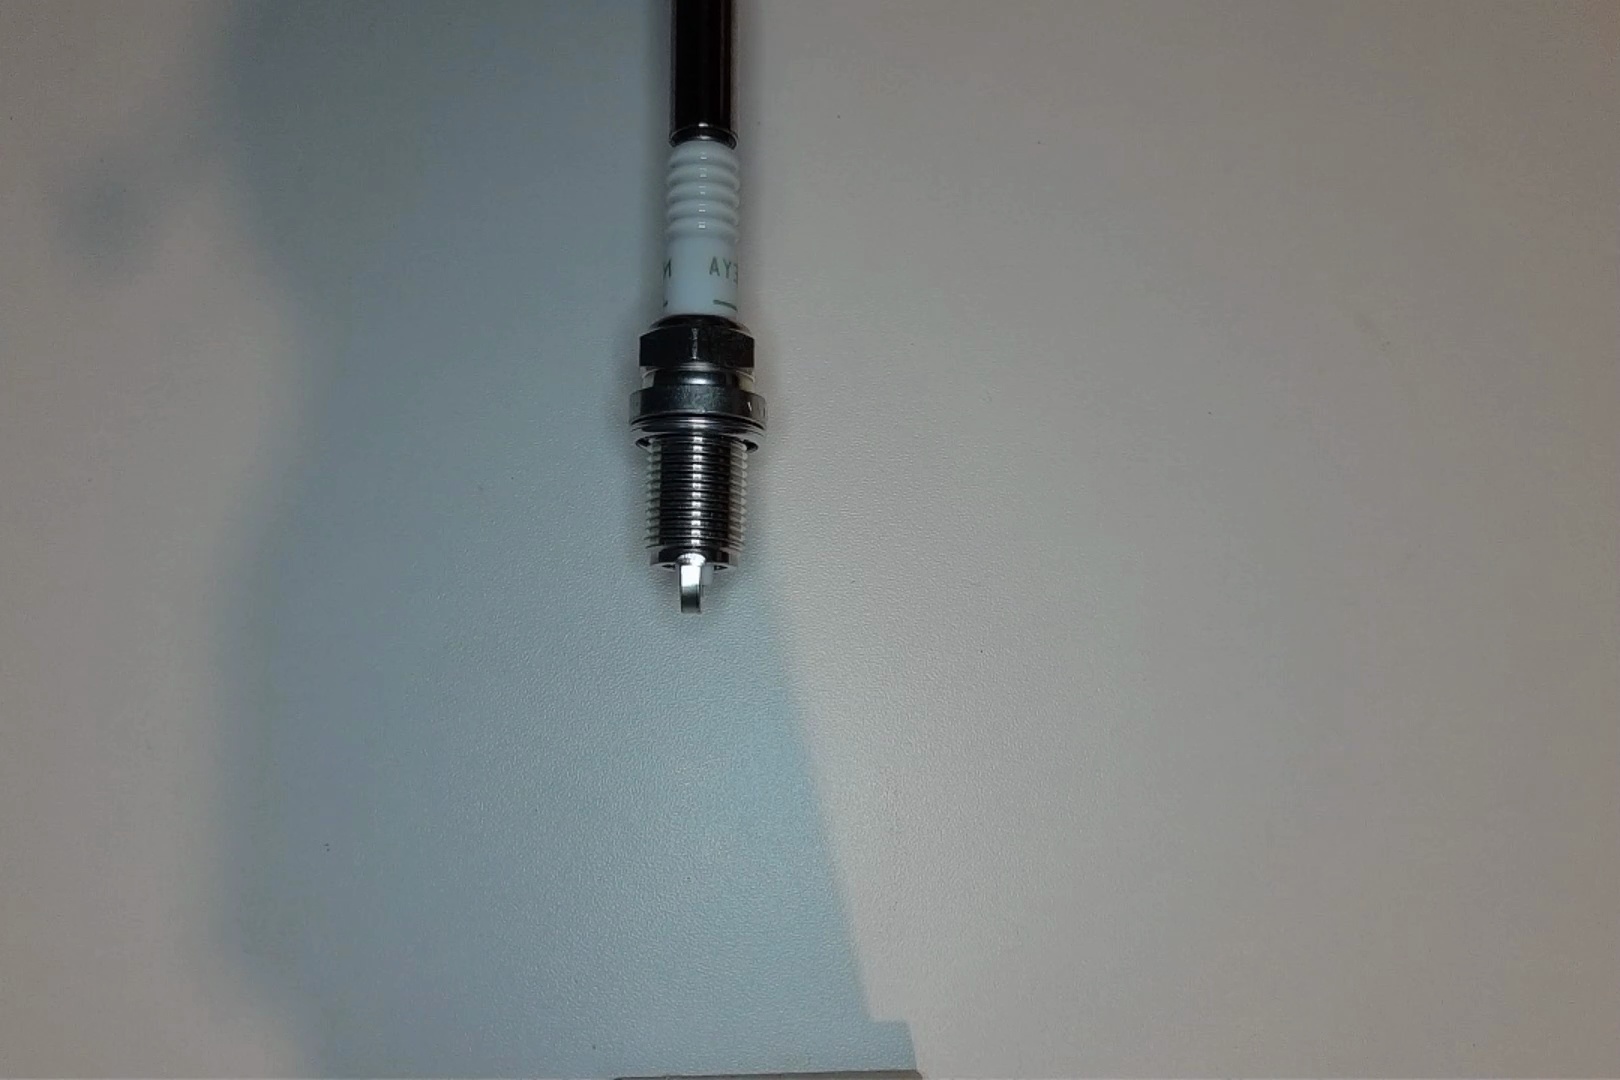
Label: no anomaly